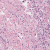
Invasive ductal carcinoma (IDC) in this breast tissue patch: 1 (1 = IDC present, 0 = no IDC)